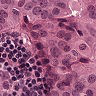
Metastatic tissue present: yes